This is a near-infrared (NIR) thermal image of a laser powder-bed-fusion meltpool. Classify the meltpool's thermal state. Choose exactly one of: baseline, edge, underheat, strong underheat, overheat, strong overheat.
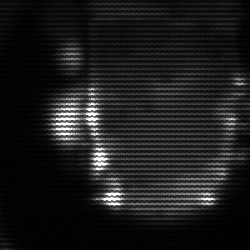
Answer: baseline